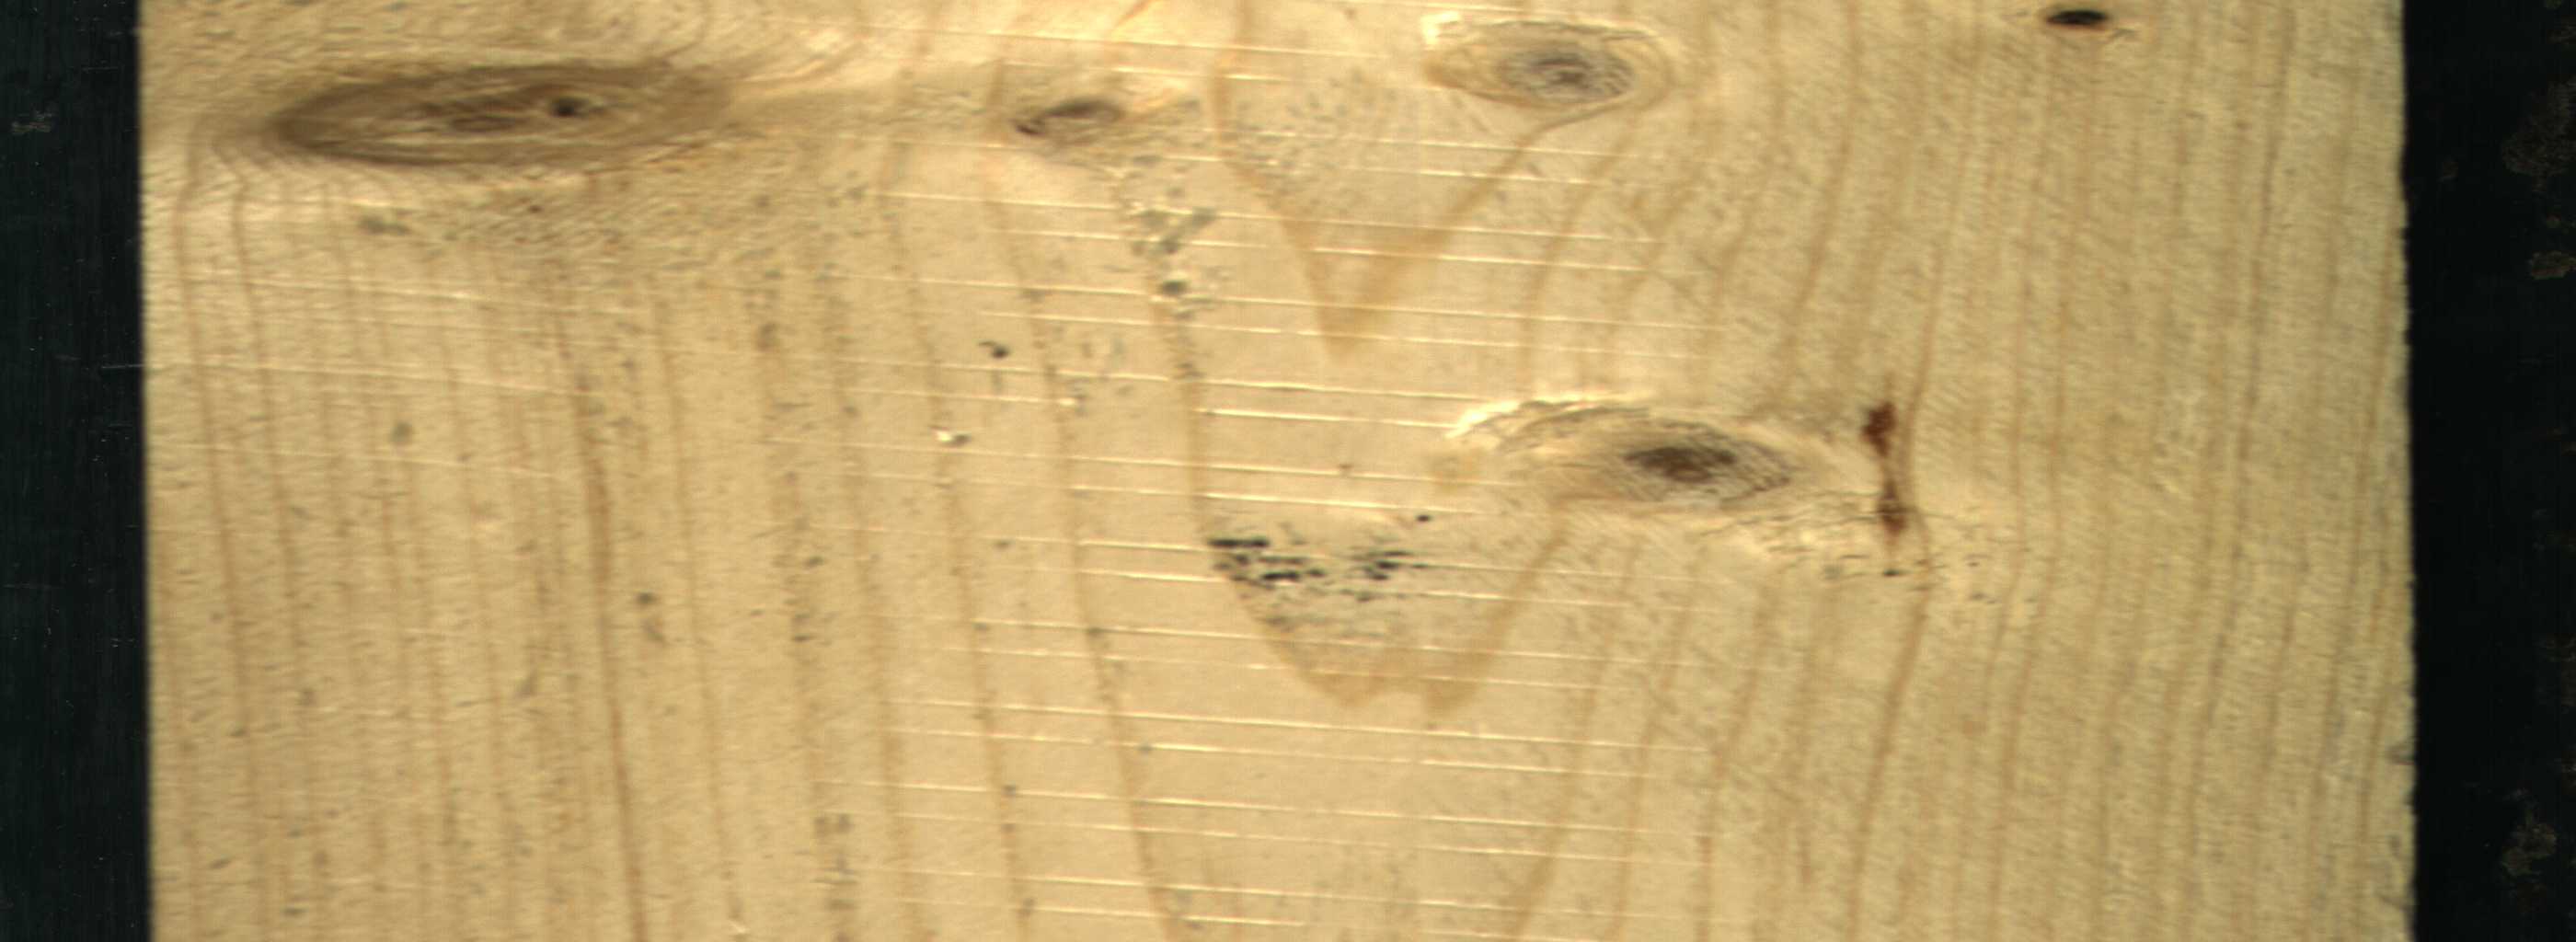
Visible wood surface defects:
resin
Dead_Knot
Live_Knot
Live_Knot
Live_Knot
Live_Knot